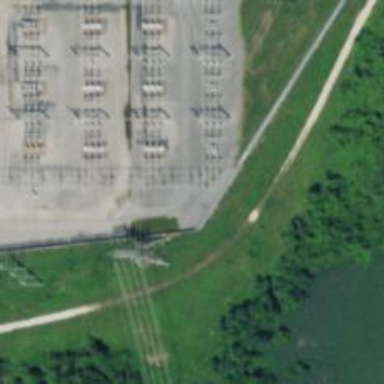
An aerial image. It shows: Switch used for power control.